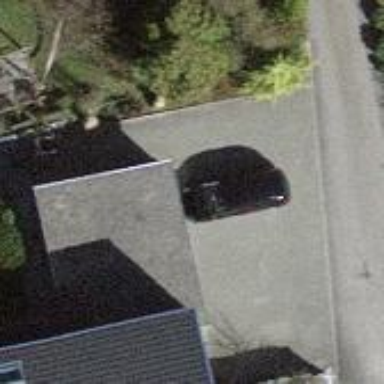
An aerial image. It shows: Group of garages.